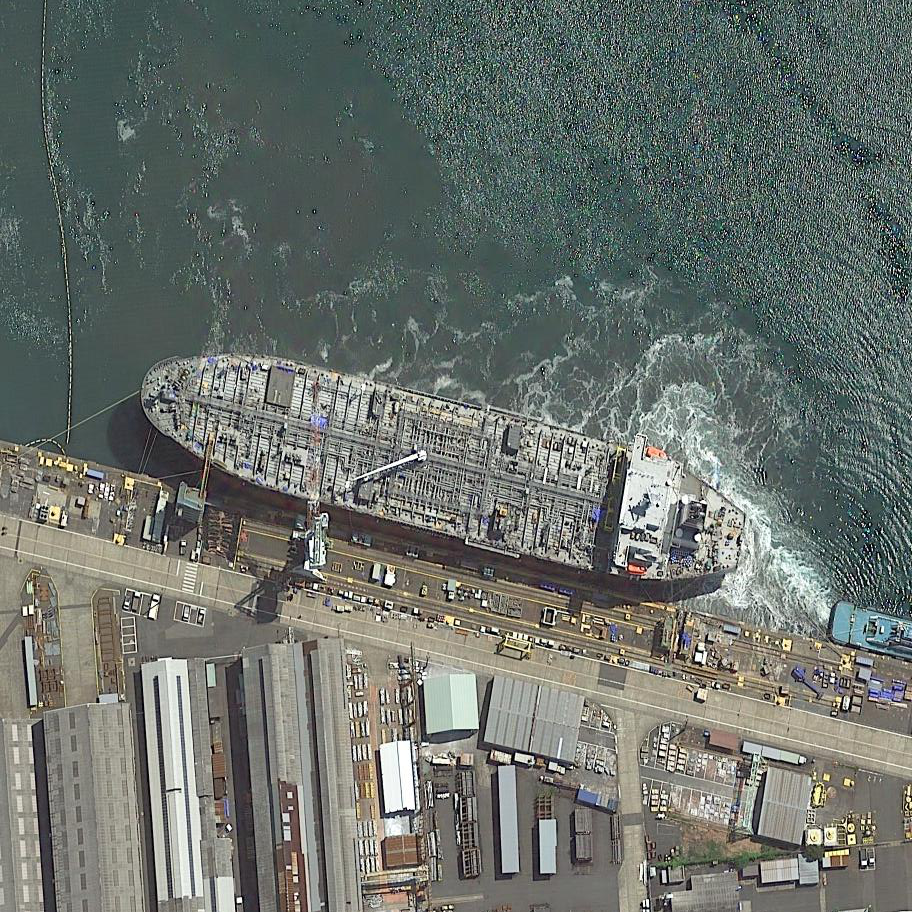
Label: Tank_ship